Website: walmart
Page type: payment
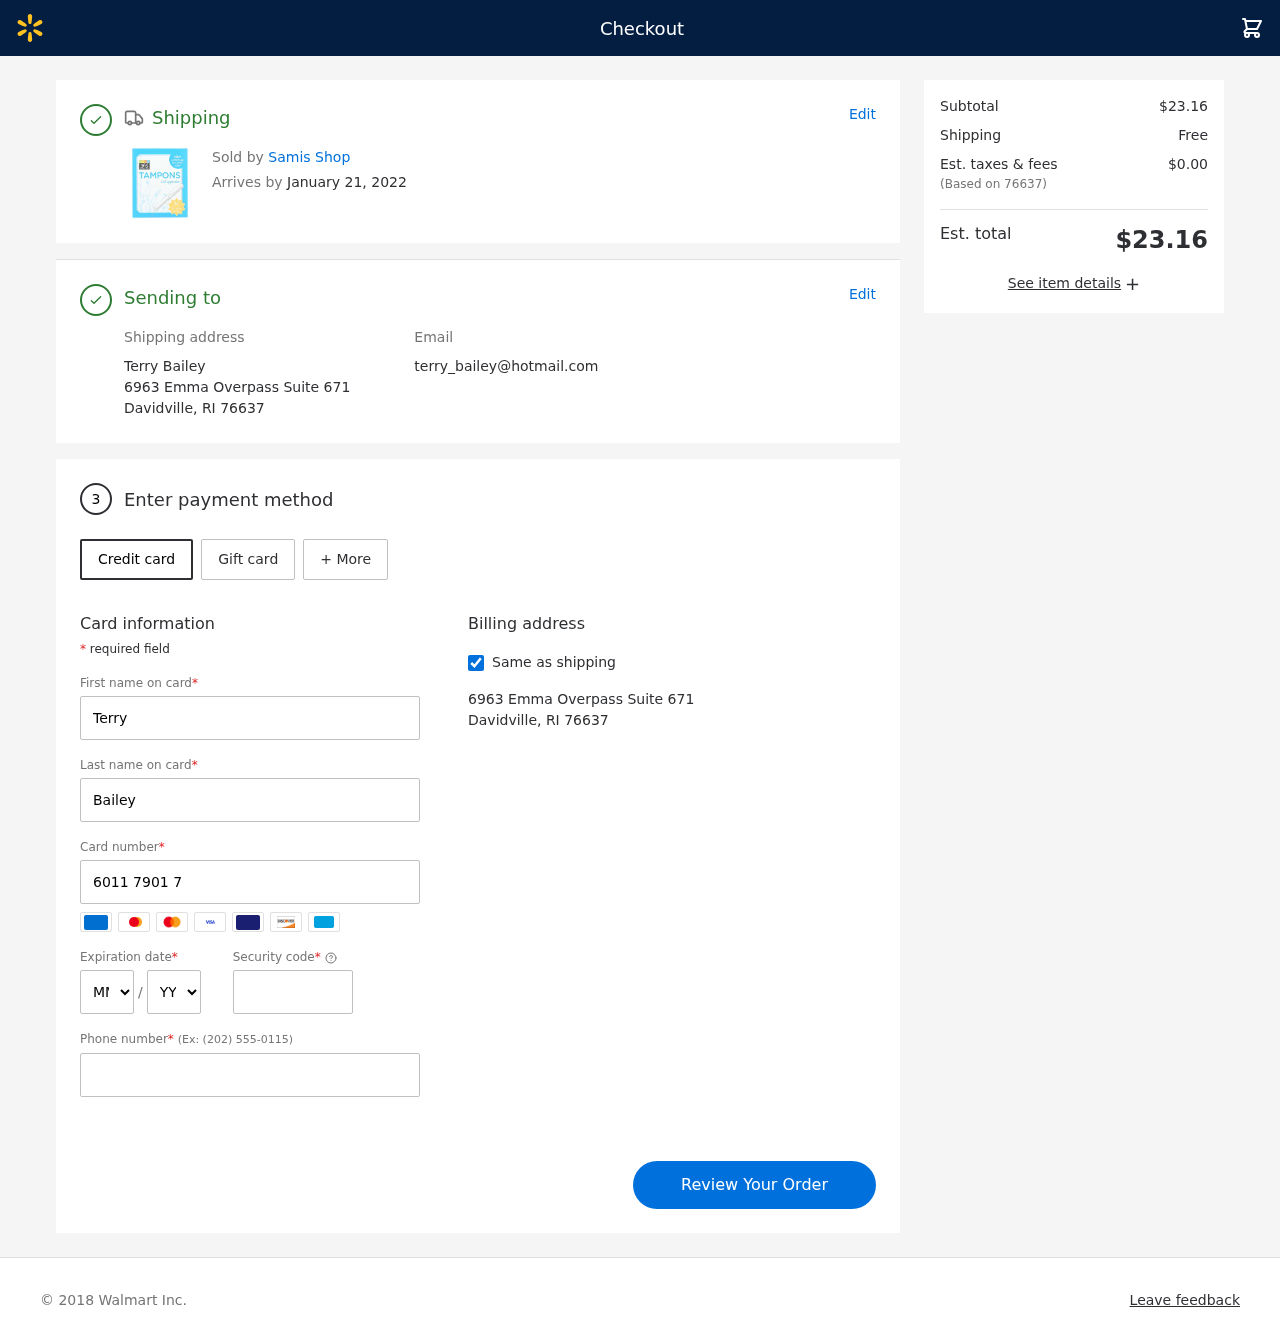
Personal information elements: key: PII_CARD_CVV
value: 759
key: PII_CARD_EXPIRY_MONTH
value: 11
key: PII_CARD_EXPIRY_YEAR
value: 29
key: PII_CARD_NUMBER
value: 6011 7901 7173 2845
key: PII_CITY_STATE_ZIP
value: Davidville, RI 76637
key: PII_EMAIL
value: terry_bailey@hotmail.com
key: PII_FIRSTNAME
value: Terry
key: PII_FULLNAME
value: Terry Bailey
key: PII_LASTNAME
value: Bailey
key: PII_PHONE
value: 9253128279
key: PII_POSTCODE
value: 76637
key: PII_STREET
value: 6963 Emma Overpass Suite 671
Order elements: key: ORDER_DELIVERY_DATE
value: January 21, 2022
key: ORDER_SUBTOTAL
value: $23.16
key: ORDER_SHIPPING_COST
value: Free
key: ORDER_TAX
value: $0.00
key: ORDER_TOTAL
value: $23.16